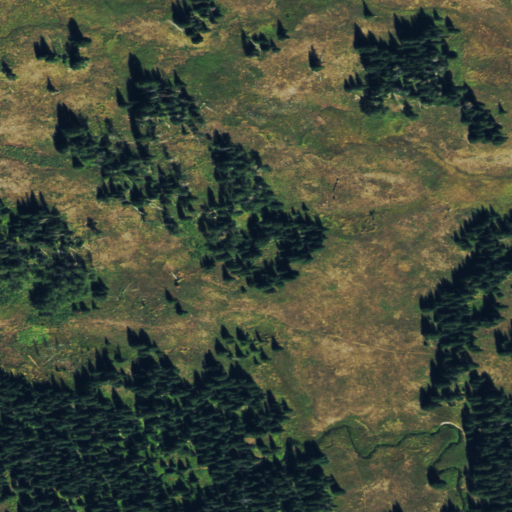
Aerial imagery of plain(s) in Colorado named Salt Park containing shrub, deciduous forest, evergreen forest, woody wetlands, herbaceous wetlands, grassland, and mixed forest